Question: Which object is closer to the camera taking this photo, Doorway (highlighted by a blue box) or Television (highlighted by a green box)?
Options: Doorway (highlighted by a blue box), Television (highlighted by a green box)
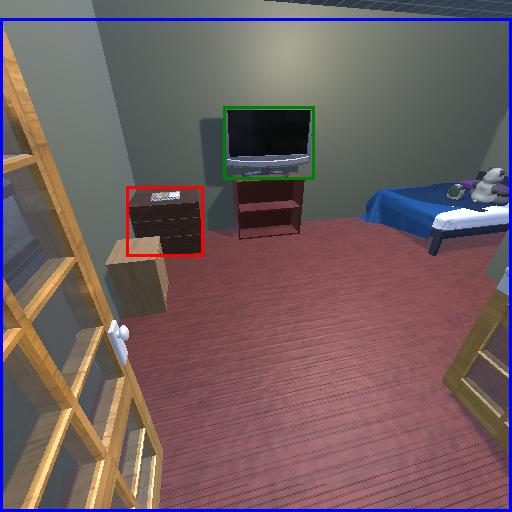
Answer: Doorway (highlighted by a blue box)